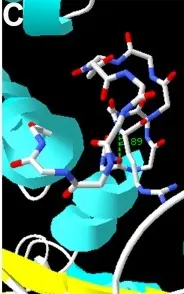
Homology modeling of wild-type and mutant RAG1. Modeled structures of wild-type and mutant RAG1 protein (A, B). Neighboring residues of R975 in the wild-type RAG1 and 975W in the mutated RAG1.
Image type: radiology (ct)